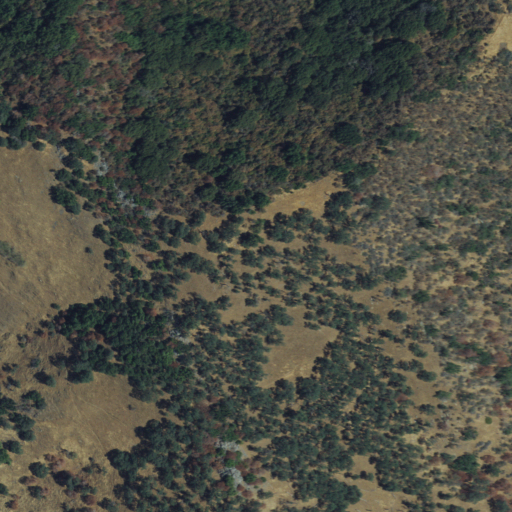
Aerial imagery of mountain in California named Thompson Peak containing shrub, evergreen forest, and grassland